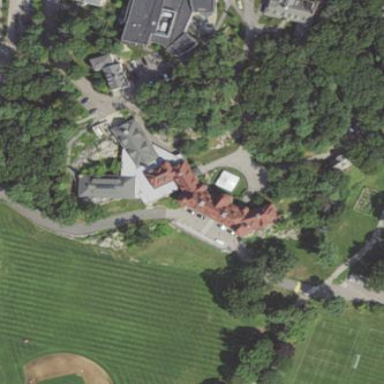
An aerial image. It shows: School building with historic castle elements.